Найдите положение центра масс системы касающихся друг друга шаров (см. рисунок).  Все шары имеют одинаковый диаметр $a=3~см$, а их массы возрастают по закону: $m_{1}=m$, $m_{2}=3 m$, $m_{3}=5 m$, $ \ldots $, $m_{N}=(2 N-1) m$, где $N=500$. Плотность каждого шара постоянна.
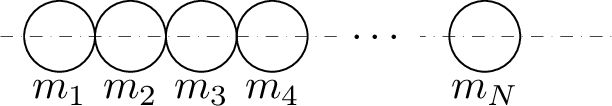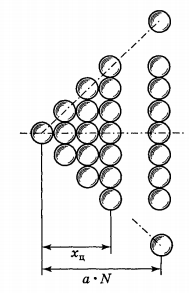
Решение: Представим одномерную цепочку шаров в виде равнобедренного треугольника, состоящего из вплотную расположенных шаров одинаковой массы $m$ (см. рисунок).  Очевидно, что положение центра масс $x_{ц}$ этого треугольника и заданной цепочки шаров одинаково. Следовательно, $$ x_{ц}=\frac{2}{3} N a=\frac{2}{3} \cdot 500 \cdot 3~см=10^{3}~см=10~м. $$
Ответ: $$ x_{ц}=\frac{2}{3} N a=10~м. $$
Темы:
T, Всероссийские, Центр масс